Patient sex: F
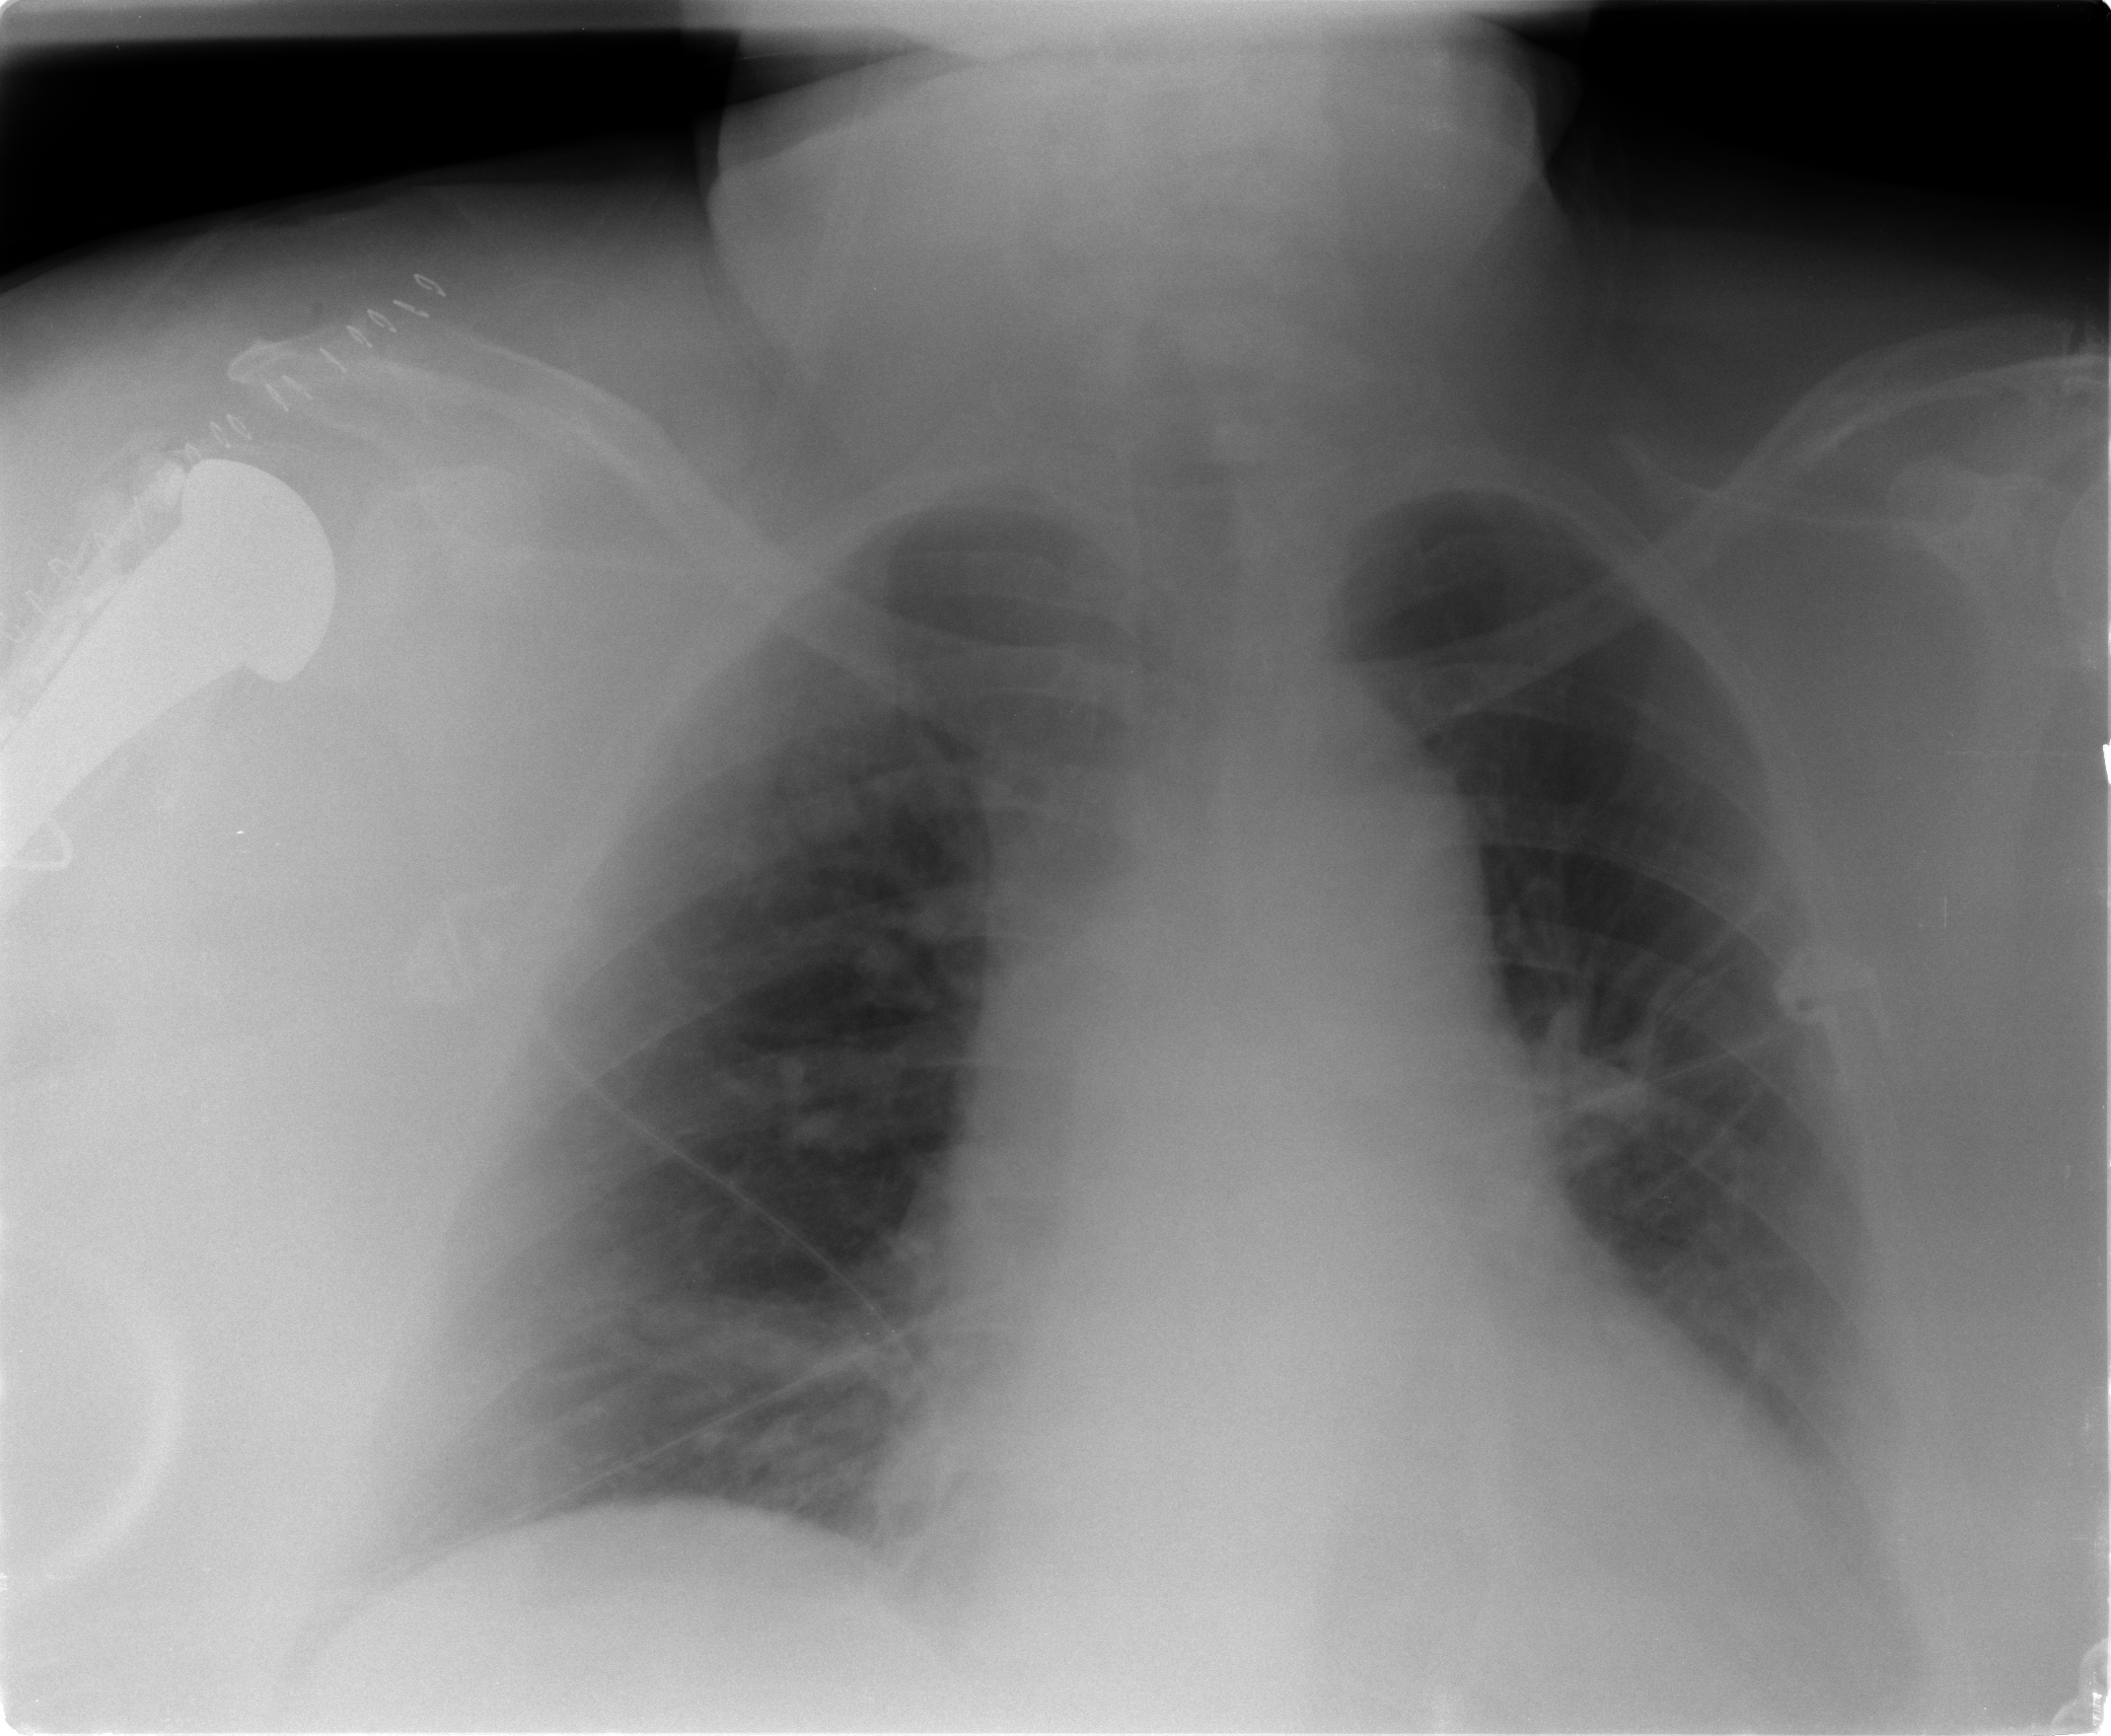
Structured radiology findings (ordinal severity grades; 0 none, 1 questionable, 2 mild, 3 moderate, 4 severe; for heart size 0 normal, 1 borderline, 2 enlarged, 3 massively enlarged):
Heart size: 1
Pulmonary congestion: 2
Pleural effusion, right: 0
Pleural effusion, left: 1
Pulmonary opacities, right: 0
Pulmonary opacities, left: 0
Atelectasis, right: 2
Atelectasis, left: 1